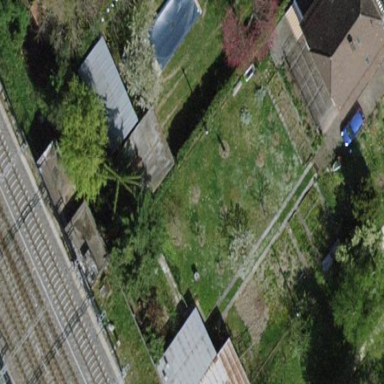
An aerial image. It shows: Garden surrounded by fence.